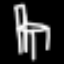
Label: chair